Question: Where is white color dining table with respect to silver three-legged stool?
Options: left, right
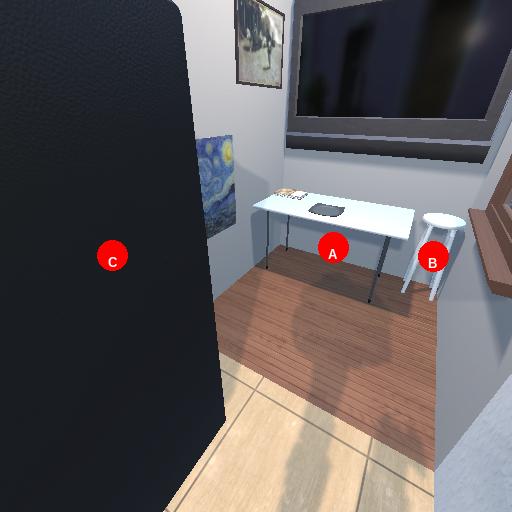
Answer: left